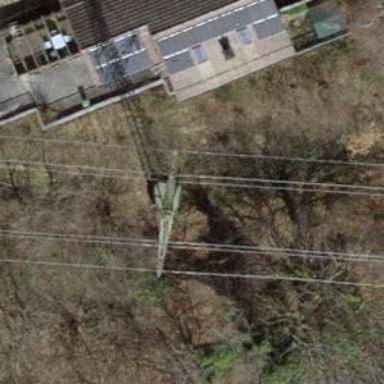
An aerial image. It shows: Lattice structure tower used for power transmission.